Question:
As you can see in the image that "Col B" has same number multiple times. For ex: "1" is four times, "2" is three times, and so on. However, all these numbers correspond to a specific number from "Col A". What I am trying to do is get the the column I have highlighted in orange and yellow. You can clearly see what I have done. What I need is a excel function that does it for me. This is just a sample. I have dataset with million data points, and I can't type all that.
Thanks!!
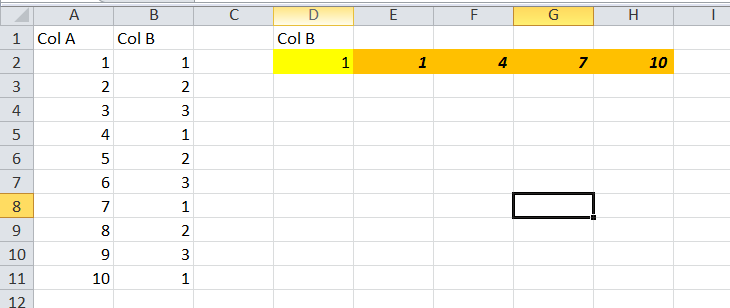
Answer: Formula for cell 'E2'
'''
=IFERROR(SMALL(IF($B:$B=$D2,ROW($B:$B)-1),COLUMN(A:A)),"")
'''
Entered as an Array Formula (Enter with Ctrl-Shift-Enter rather than just Enter)
Copy accross for as many cells as you wish
Note: this formula is quite slow. A well designed UDF will be faster.
One way to solve this with a UDF is
'''
Function MultiLookup(Val As Variant, rItems As Range, rLookup As Range, Index As Long) As Variant
Dim vItems As Variant
Dim i As Long, n As Long
With rItems
If IsEmpty(.Cells(.Count)) Then
Set rItems = Range(.Cells(1, 1), .Cells(.Count).End(xlUp))
End If
End With
vItems = rItems
n = 0
For i = 1 To UBound(vItems, 1)
If vItems(i, 1) = Val Then
n = n + 1
If n = Index Then
MultiLookup = rLookup.Cells(i, 1)
Exit Function
End If
End If
Next
MultiLookup = vbNullString
End Function
'''
Use like this, for cell 'E2'
'''
=MultiLookup($D2,$B:$B,$A:$A,COLUMN(A:A))
'''
Again, copy accross for as many cells as use wish